Field crop: maize
Growth stage: 1
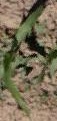
Species: maize